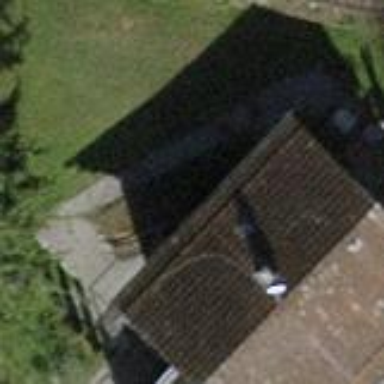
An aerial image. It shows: Detached building.